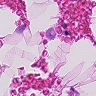
Metastatic tissue present: no